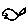
Label: fish